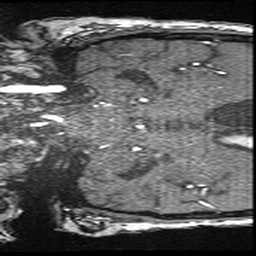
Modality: angio
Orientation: coronal
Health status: ill
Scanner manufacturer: siemens
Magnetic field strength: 3 T
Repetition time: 0.021 s
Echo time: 0.00343 s